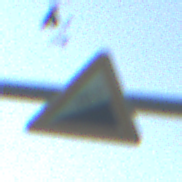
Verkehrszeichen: Steigung10
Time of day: MorningAfternoon
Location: Outdoor (Nature)
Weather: PartlyCloudy
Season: NotSpecified
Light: Natural